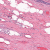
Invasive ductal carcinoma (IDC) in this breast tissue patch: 0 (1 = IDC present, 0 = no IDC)